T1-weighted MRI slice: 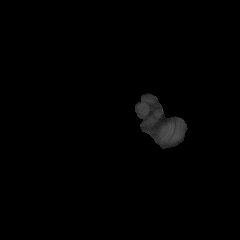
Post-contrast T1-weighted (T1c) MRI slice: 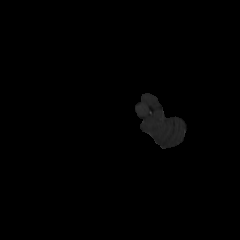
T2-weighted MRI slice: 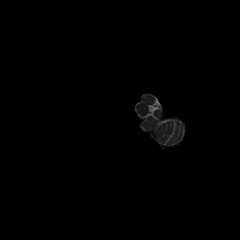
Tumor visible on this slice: no